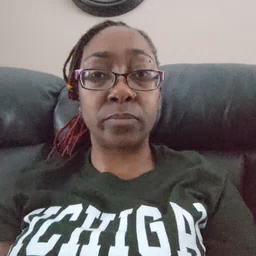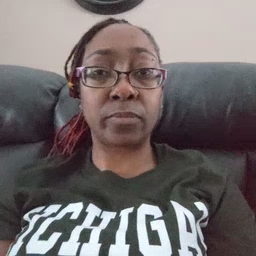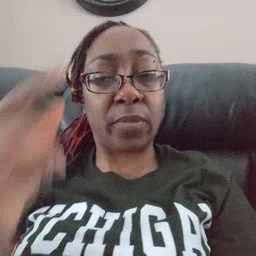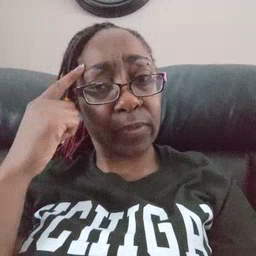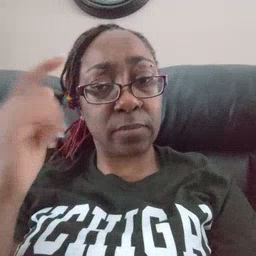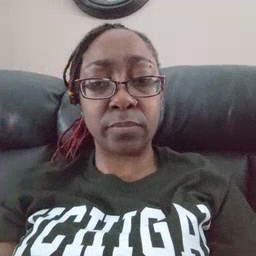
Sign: think